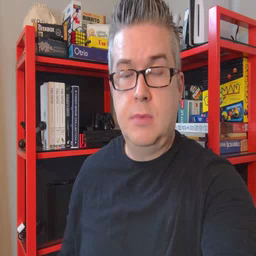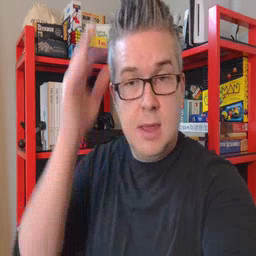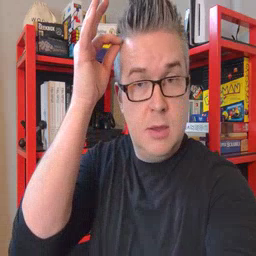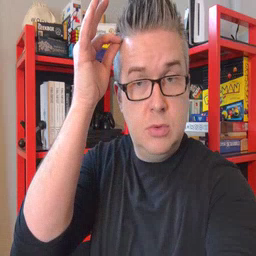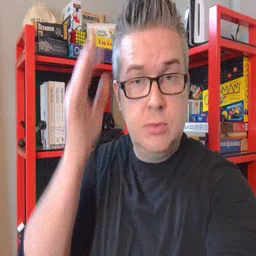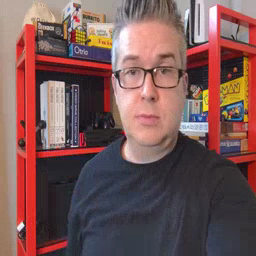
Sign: hair